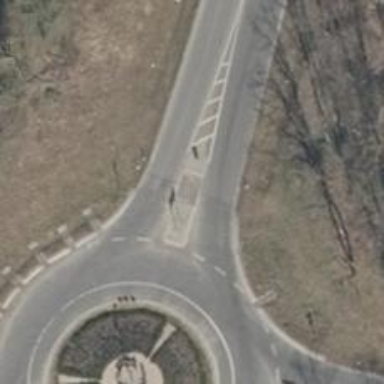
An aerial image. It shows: Uncontrolled crossing with traffic island.